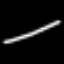
Label: line